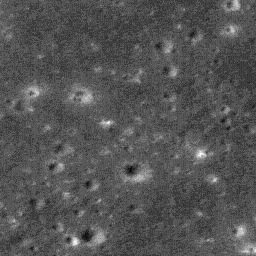
Host type: background_regolith
Lunar coordinates: latitude nan, longitude nan